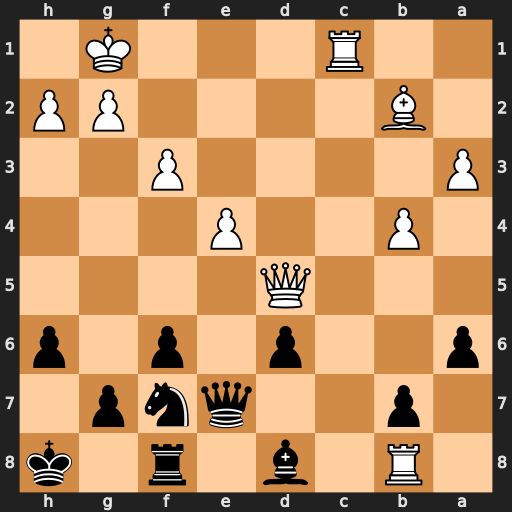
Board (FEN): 1R1b1r1k/1p2qnp1/p2p1p1p/3Q4/1P2P3/P4P2/1B4PP/2R3K1
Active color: b
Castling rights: -
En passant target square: -
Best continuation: Bb6+ Kh1 Rxb8